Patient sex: F
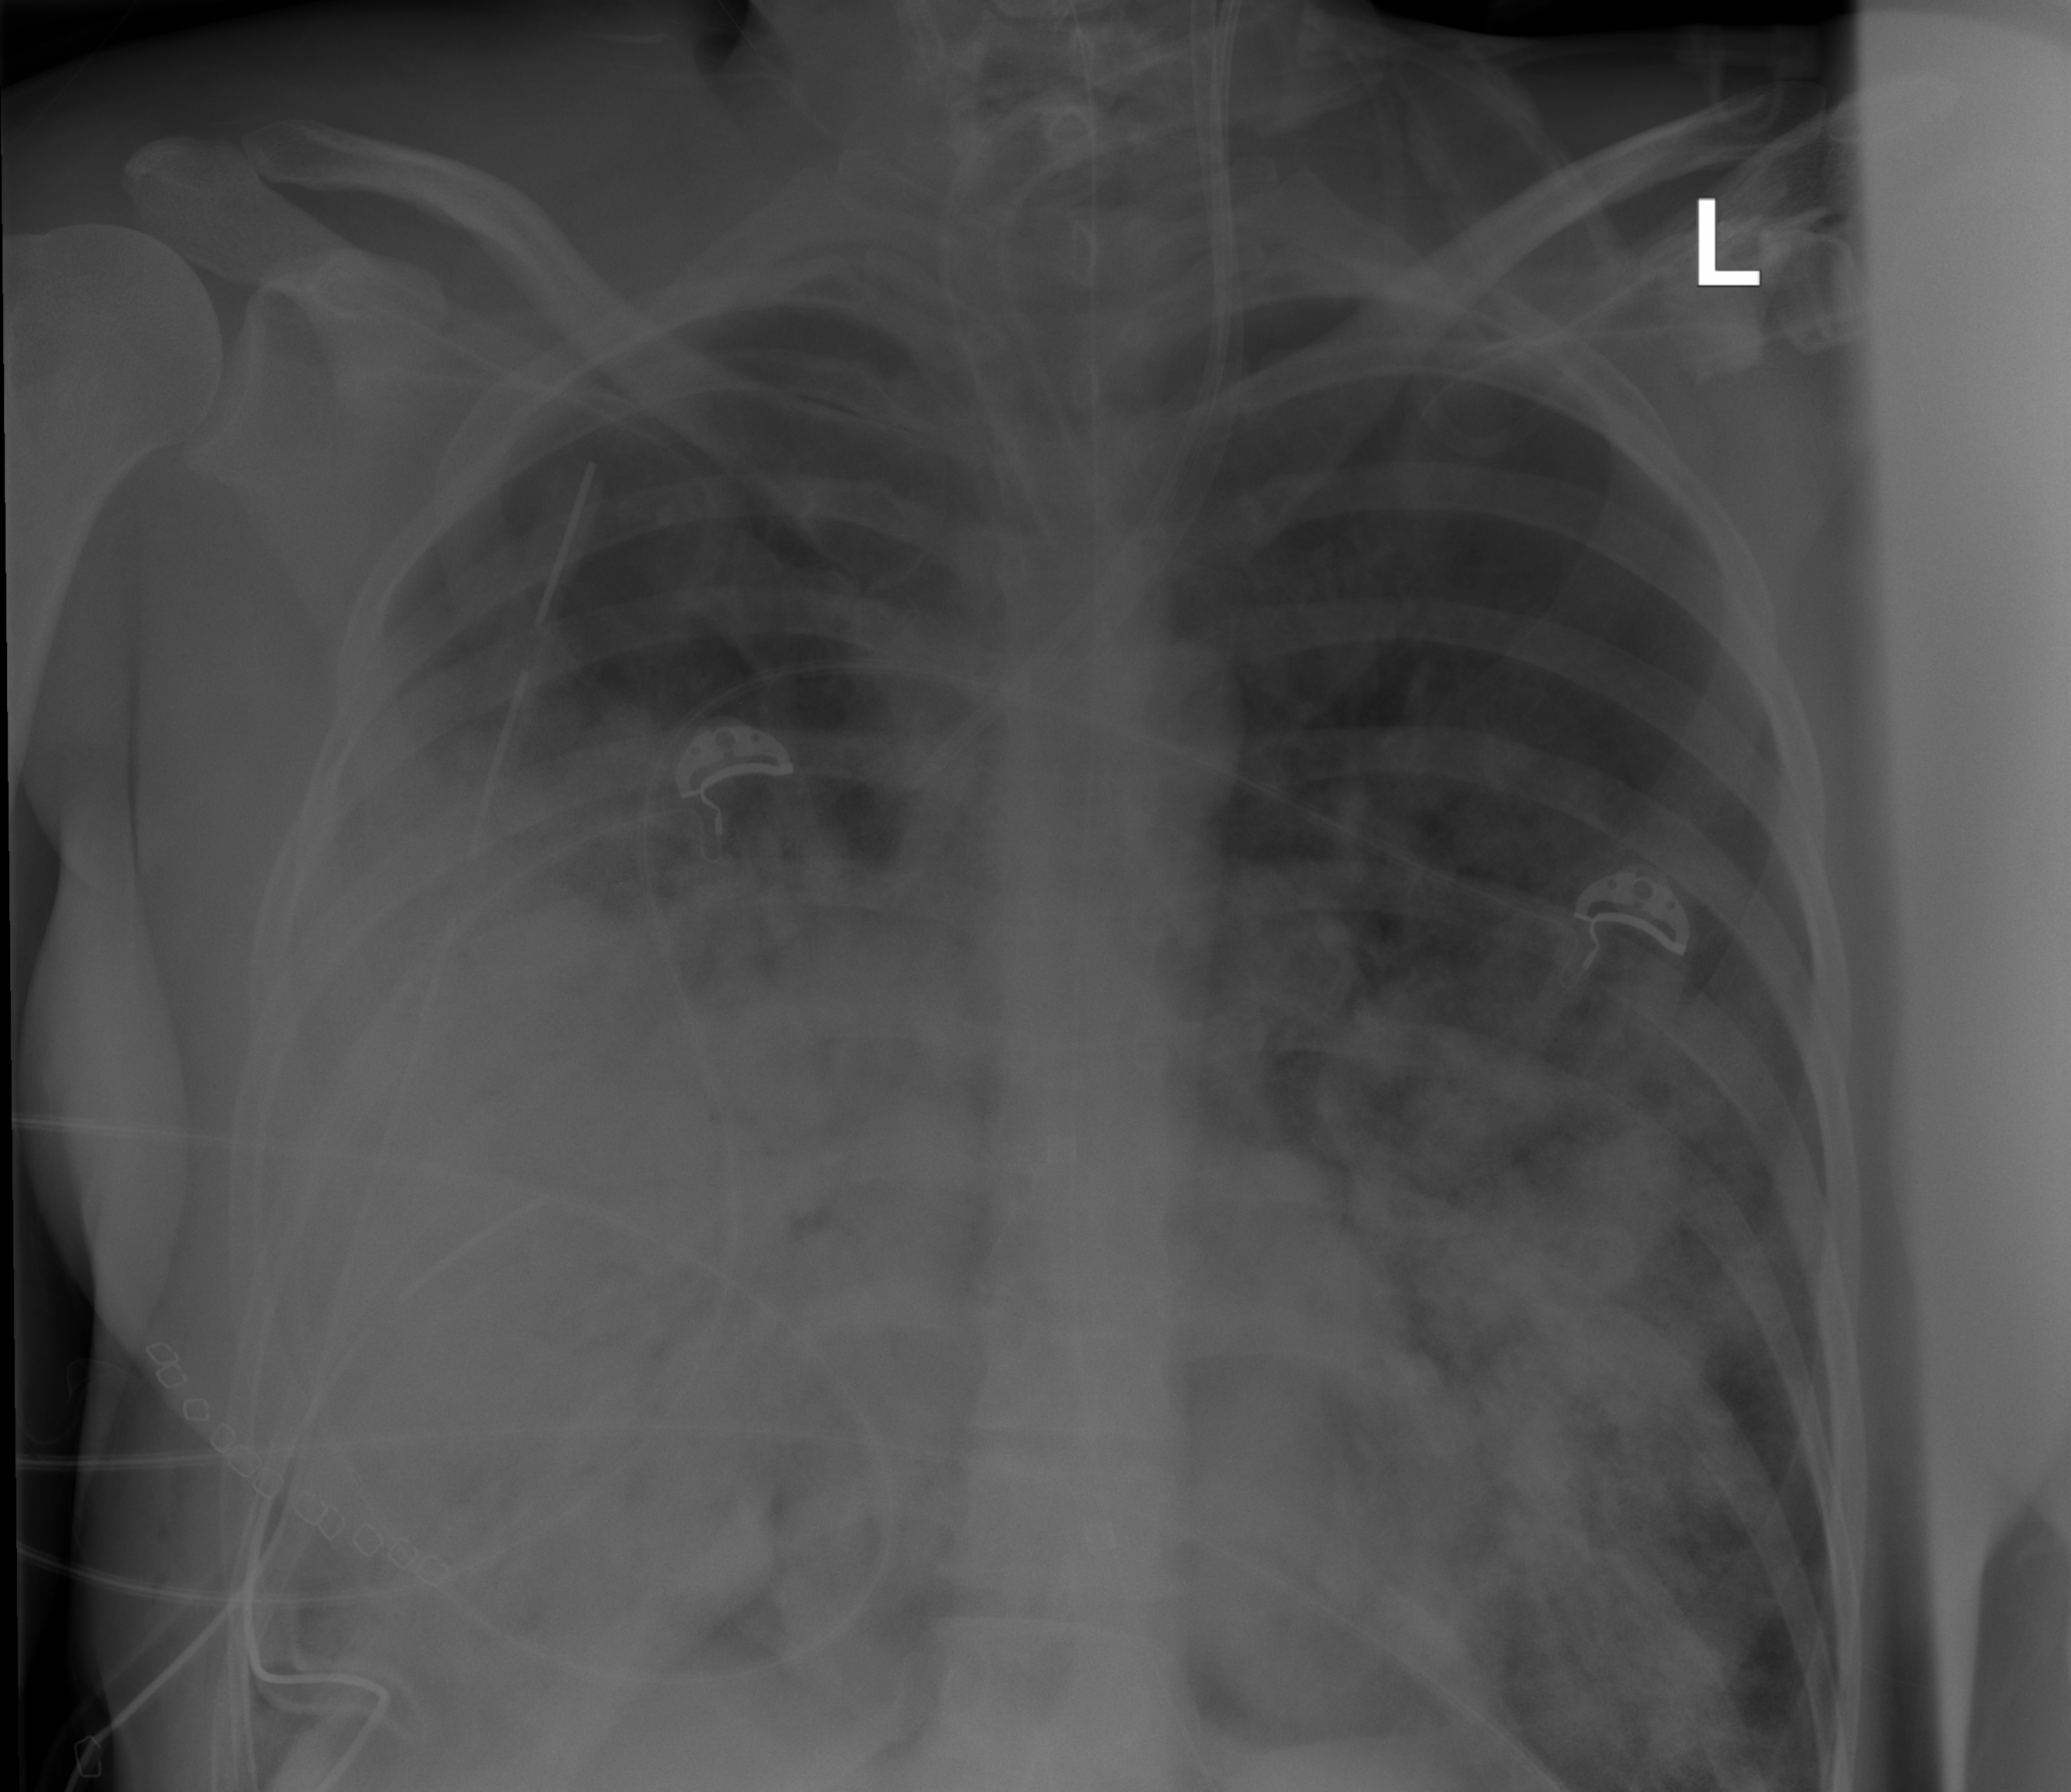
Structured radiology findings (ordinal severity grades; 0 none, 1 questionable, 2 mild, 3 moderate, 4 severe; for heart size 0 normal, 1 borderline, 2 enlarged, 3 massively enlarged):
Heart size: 0
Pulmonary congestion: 0
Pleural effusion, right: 0
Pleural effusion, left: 0
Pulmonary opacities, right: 4
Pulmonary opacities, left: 4
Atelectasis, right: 3
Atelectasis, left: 3